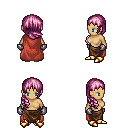
a pixel art fantasy rpg character, female body template, human, tanned skin, maroon cape, robe skirt, pink right-swept hairstyle, metal gloves, gold boots, four views (front, back, left, right), 2x2 character sprite sheet, small pixel art, hard edges, no anti-aliasing